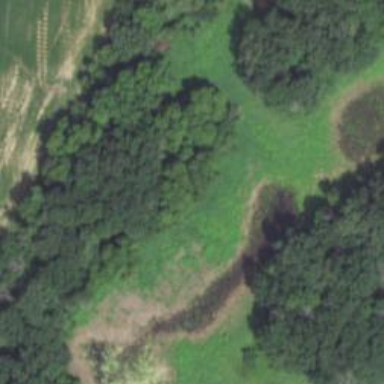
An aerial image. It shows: Marshy wetland area.